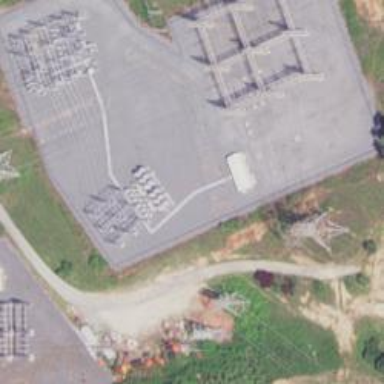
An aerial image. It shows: Fence surrounds transmission level power substation.